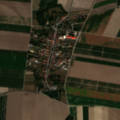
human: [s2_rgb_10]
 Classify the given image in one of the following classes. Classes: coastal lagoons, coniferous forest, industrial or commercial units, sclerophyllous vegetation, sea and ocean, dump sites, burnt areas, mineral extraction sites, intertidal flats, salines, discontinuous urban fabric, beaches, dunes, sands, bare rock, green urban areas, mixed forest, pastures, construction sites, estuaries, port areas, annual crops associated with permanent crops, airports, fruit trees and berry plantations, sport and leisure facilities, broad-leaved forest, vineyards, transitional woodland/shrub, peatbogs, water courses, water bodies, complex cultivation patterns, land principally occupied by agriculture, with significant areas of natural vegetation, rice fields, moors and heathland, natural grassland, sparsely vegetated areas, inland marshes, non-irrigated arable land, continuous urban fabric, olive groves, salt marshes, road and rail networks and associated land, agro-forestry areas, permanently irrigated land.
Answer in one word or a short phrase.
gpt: discontinuous urban fabric, non-irrigated arable land, land principally occupied by agriculture, with significant areas of natural vegetation